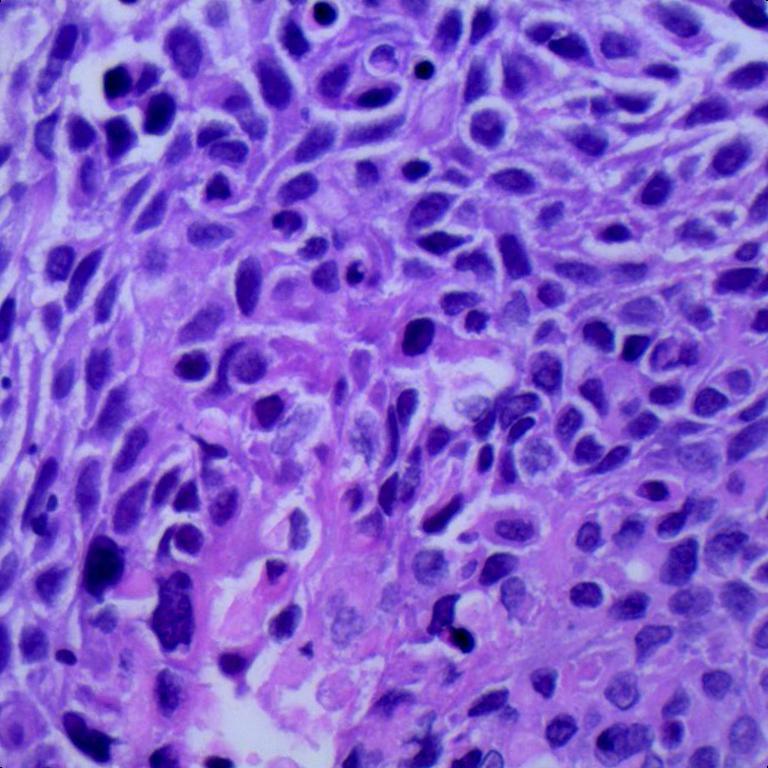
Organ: lung
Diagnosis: squamous carcinomas